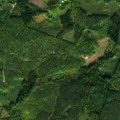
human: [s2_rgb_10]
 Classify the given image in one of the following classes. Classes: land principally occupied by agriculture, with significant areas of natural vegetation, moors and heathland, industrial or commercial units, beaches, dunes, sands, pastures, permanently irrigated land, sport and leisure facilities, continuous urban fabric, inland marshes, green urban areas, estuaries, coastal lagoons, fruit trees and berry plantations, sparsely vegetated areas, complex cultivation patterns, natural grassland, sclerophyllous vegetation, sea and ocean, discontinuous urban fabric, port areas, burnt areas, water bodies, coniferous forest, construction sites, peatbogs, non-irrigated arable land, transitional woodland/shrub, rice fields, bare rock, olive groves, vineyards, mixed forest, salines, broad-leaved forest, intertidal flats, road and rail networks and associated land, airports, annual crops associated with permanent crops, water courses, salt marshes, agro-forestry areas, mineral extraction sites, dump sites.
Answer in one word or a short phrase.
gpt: coniferous forest, mixed forest, transitional woodland/shrub